Question: Can someone help me understand what the red stripes on the time line mean in confluent control center?

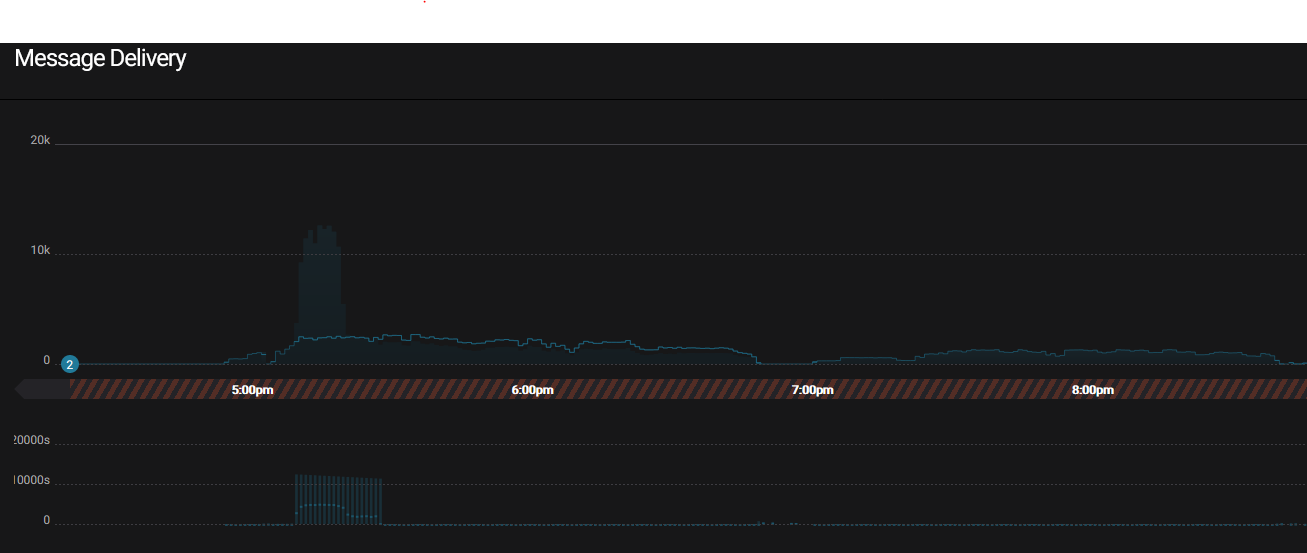
Answer: The red stripes indicate that either missing or duplicated interceptor records were encountered when processing the monitoring data. The docs describe this behavior as such:
> It's also possible for messages sent by the Confluent metrics interceptors to be lost or duplicated. If this occurs, the affected time range is highlighted by showing a herringbone pattern on the axis.
You may find the Stream Monitoring section of the Control Center documentation helpful as you begin to familiarize yourself with the product. I have linked this below.
<URL>